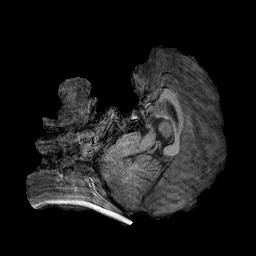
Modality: T1w
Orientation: axial
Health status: healthy